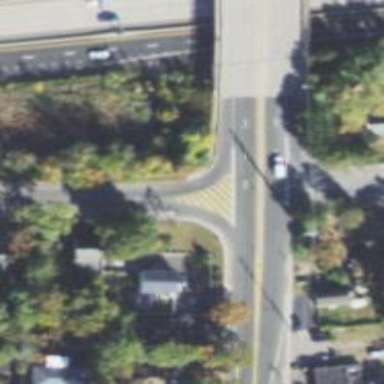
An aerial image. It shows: Secondary link road at cloverleaf junction.